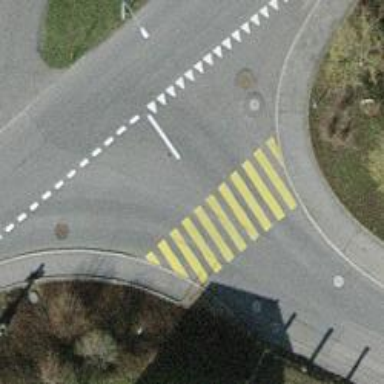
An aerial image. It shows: Uncontrolled zebra crossing on the road.